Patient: sex F, age 61
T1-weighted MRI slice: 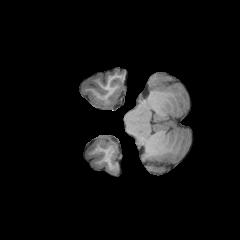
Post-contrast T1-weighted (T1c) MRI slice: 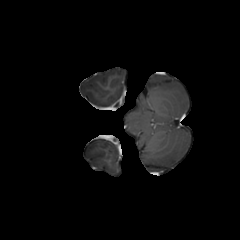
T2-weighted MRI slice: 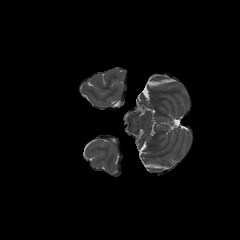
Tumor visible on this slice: no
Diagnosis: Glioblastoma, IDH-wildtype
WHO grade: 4